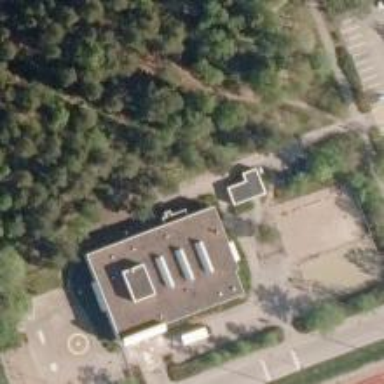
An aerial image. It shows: School building.